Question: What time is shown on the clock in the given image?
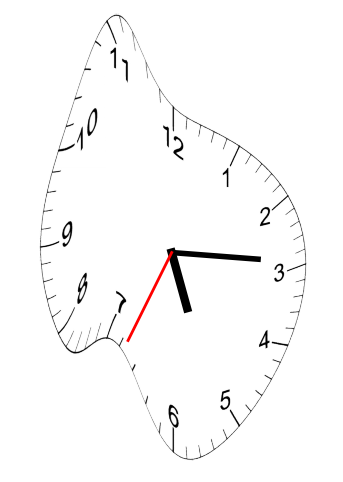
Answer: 05:14:34